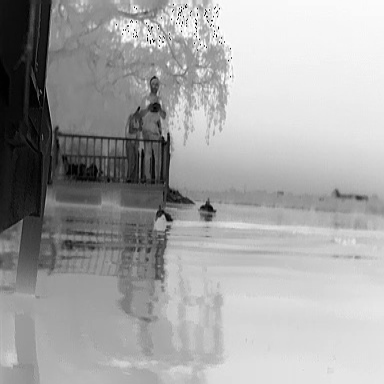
There are two warships in the infrared image.